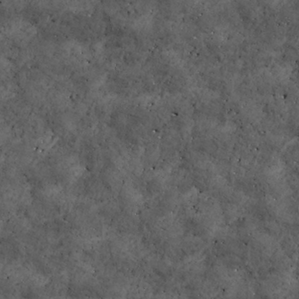
Label: non_frost